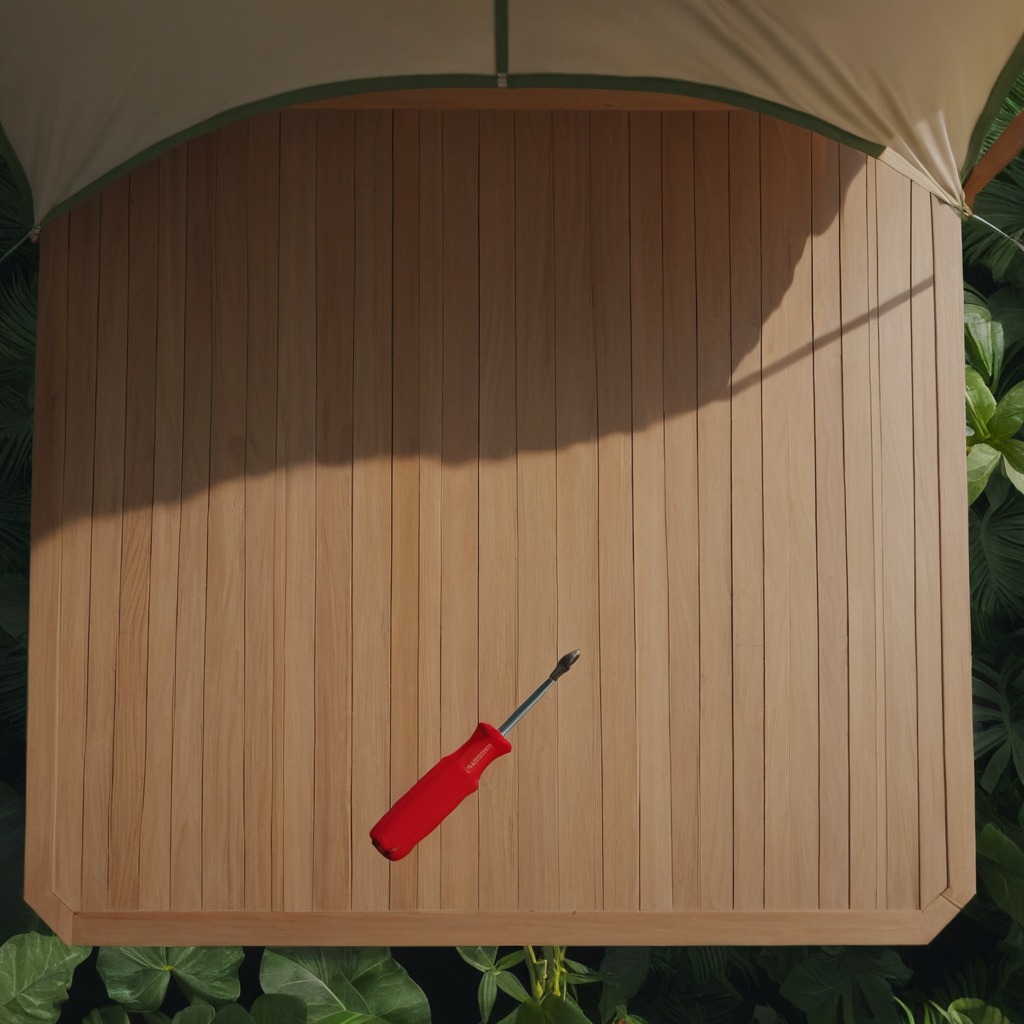
A screwdriver is lying on a wooden table inside a jungle field workshop tent humid ambient light worn but